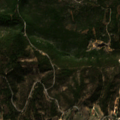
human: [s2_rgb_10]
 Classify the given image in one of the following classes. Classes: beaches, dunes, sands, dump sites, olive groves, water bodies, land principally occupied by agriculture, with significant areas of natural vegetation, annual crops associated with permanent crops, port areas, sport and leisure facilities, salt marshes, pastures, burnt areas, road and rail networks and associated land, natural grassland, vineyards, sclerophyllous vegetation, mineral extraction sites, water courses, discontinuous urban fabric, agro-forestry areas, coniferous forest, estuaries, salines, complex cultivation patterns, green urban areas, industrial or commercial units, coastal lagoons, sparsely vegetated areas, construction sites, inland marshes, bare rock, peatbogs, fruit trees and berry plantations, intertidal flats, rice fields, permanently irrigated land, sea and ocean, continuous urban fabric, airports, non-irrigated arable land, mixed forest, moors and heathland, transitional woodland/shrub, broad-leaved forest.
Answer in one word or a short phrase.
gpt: annual crops associated with permanent crops, complex cultivation patterns, mixed forest, sclerophyllous vegetation, transitional woodland/shrub